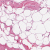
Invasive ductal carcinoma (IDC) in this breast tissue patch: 0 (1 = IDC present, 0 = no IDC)